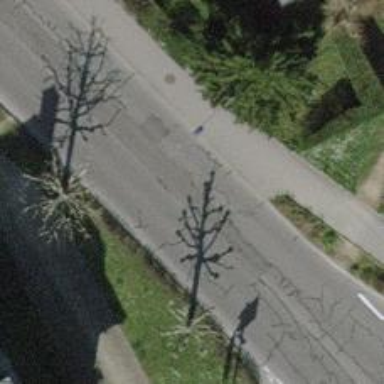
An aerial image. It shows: Marked crossing with pedestrian island.